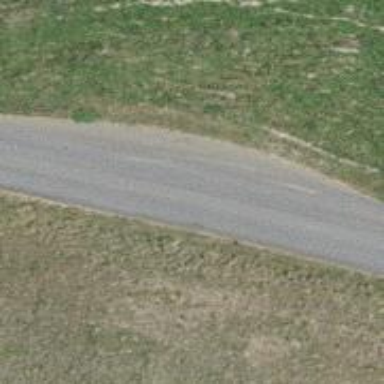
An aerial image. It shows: Passing place on the road.